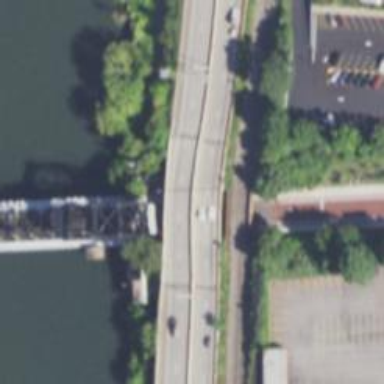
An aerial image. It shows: Residential road with movable bascule bridge.